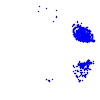
Particle: proton